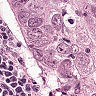
Metastatic tissue present: yes